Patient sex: M
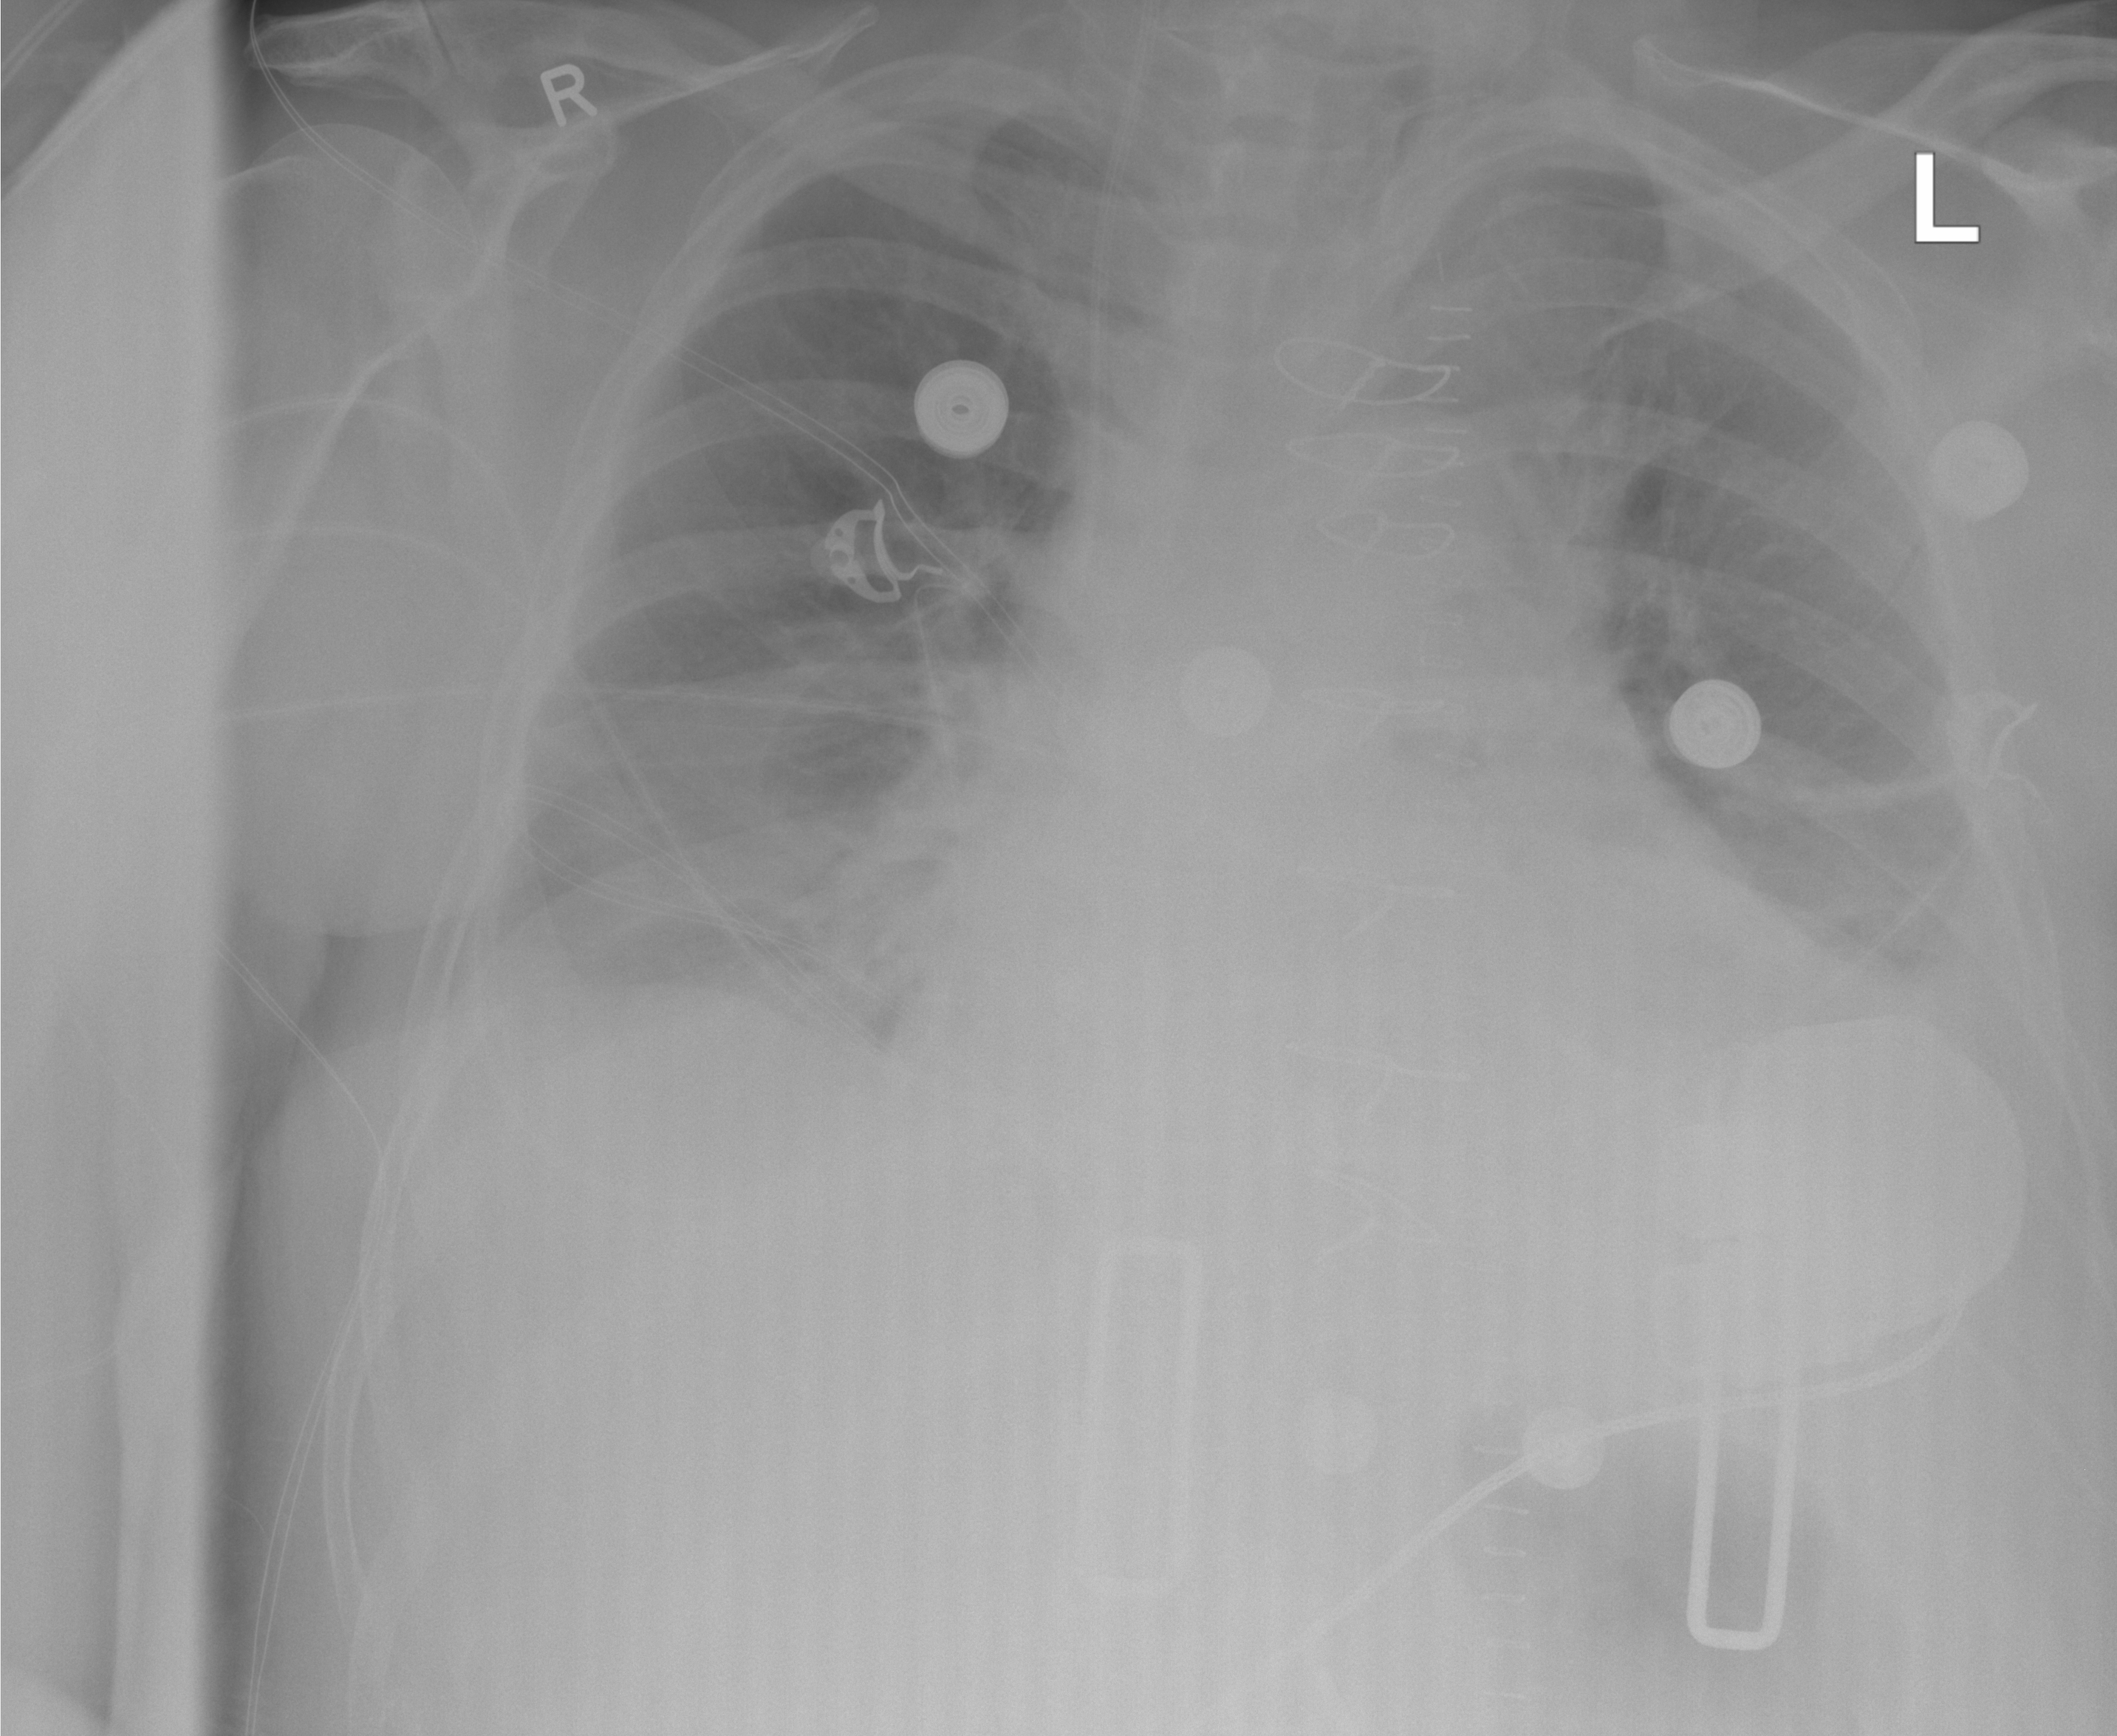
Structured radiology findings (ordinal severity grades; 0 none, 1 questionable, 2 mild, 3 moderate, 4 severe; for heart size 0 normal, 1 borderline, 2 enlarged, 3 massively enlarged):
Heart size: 1
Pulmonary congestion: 2
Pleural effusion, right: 1
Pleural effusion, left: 2
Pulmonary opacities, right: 0
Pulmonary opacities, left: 0
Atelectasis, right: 2
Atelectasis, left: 2